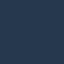
Land use / land cover: SeaLake